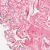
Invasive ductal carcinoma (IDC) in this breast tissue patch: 0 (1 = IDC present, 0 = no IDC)